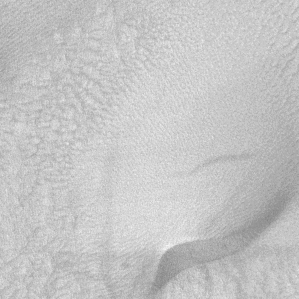
Label: frost